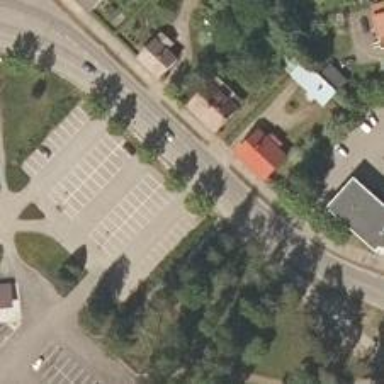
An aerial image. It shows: Asphalt cycleway for shared use.